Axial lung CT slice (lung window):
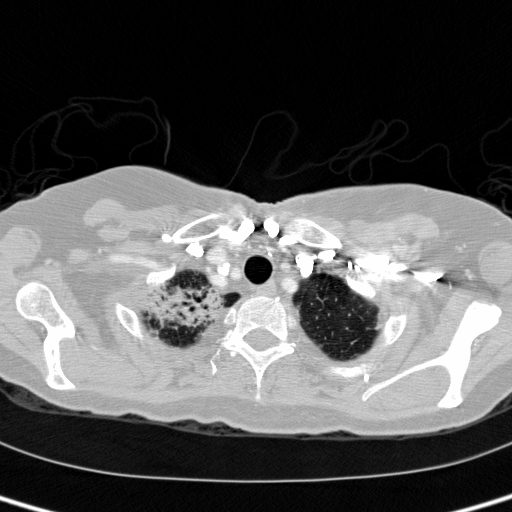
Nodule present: no